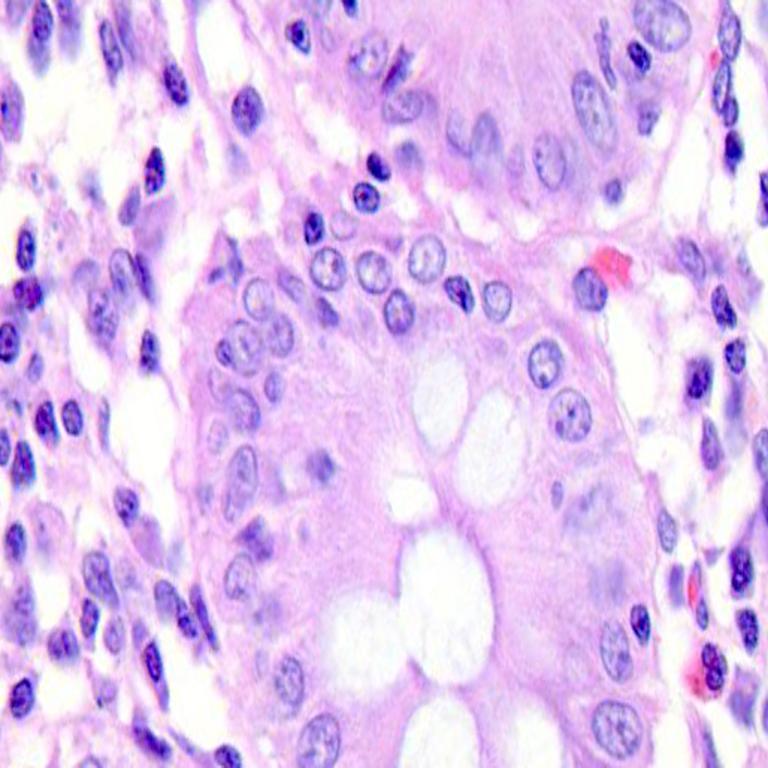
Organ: colon
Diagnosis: benign